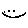
Label: smiley face